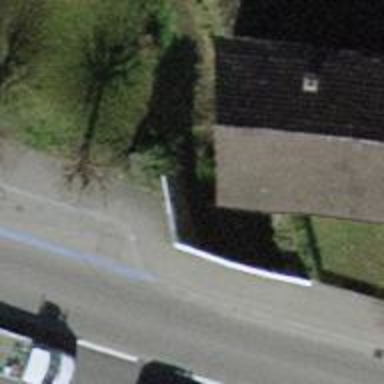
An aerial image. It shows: Sidewalk.